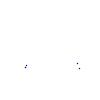
Particle: kaon